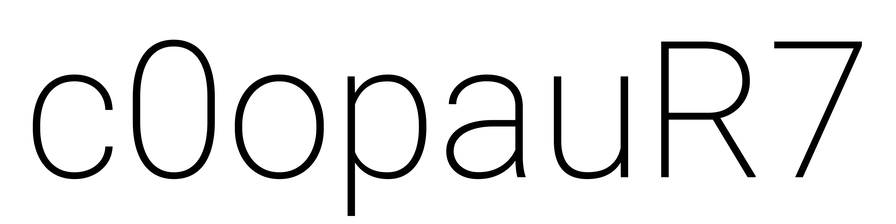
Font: Roboto_ExtraLight